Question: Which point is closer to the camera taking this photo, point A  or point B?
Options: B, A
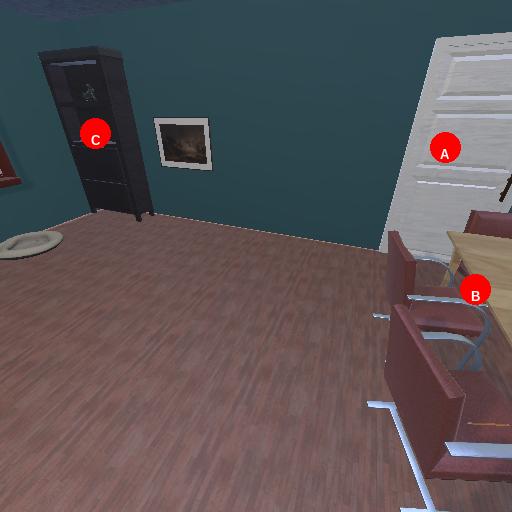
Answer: B